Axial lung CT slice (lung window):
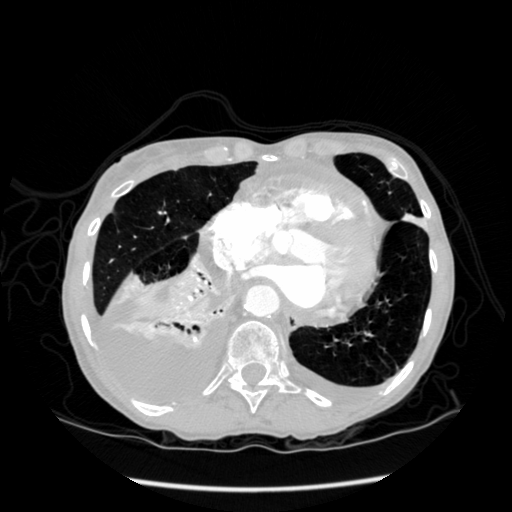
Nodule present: no